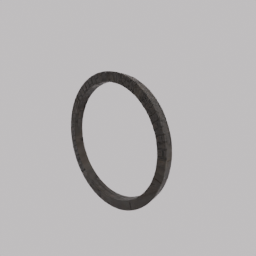
Label: architecture